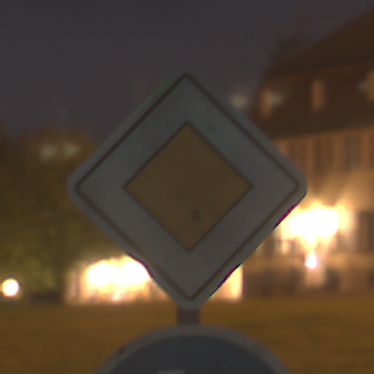
Verkehrszeichen: Vorfahrtsstrasse
Zusatzzeichen unten: VorgeschriebeneFahrtrichtungLinks
Umgebung: Outdoor, Suburban
Tageszeit: Night
Wetter: PartlyCloudy
Licht: Artificial
Jahreszeit: NotSpecified
Kontrast: HighContrast